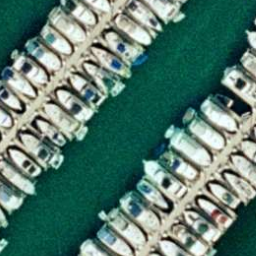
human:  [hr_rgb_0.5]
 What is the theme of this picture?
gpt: harbor

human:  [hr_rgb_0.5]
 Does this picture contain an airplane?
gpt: no

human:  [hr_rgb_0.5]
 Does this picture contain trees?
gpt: no

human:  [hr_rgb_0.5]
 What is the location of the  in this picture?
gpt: i cannot see it